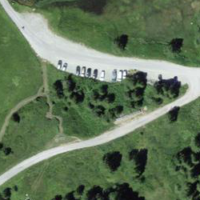
EUNIS habitat code: 26
Species observed at this site:
Tachybaptus ruficollis
Podiceps cristatus
Acrocephalus schoenobaenus
Anas crecca
Fulica atra
Anas platyrhynchos
Silene nutans
Anthus spinoletta
Vaccinium myrtillus
Vaccinium uliginosum
Circus aeruginosus
Juniperus communis
Turdus pilaris
Nucifraga caryocatactes
Motacilla alba
Delichon urbicum